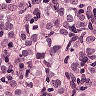
Metastatic tissue present: yes